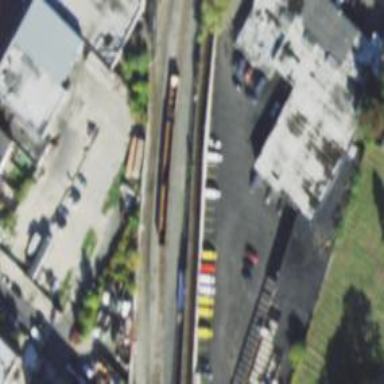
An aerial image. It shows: Rail spur service.